Question: What is the problem in this code?
Why is it not a normal sin curve?
Is there a better way to take 1000 samples of the sin curve in GNU Octave?
'''
t = (0:1/1003:1);
A=4;
x=A*sin(2*pi*80*t);
axis([0,100,-4,4])
'''
Screenshot:

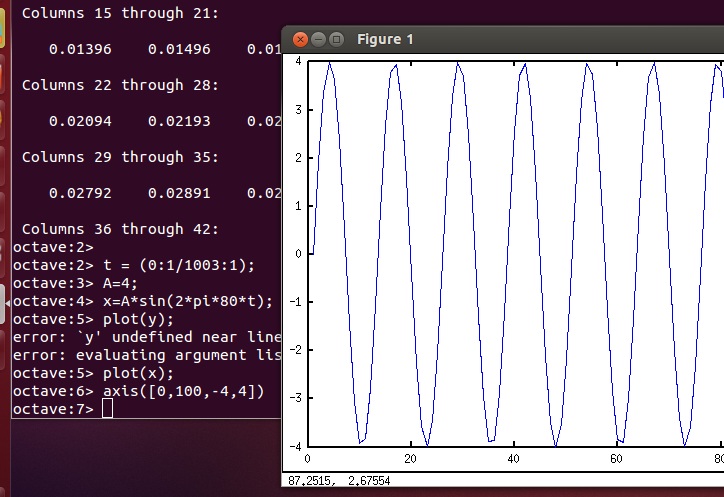
Answer: If you want a smoother curve, you'll need to plot more points. Try reducing the timestep, by increasing the '1003' value.